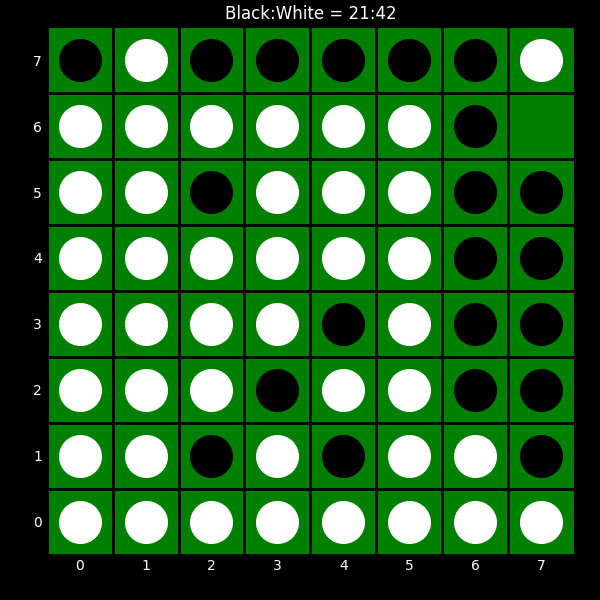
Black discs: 21
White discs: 42